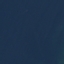
Land use / land cover: SeaLake